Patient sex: F
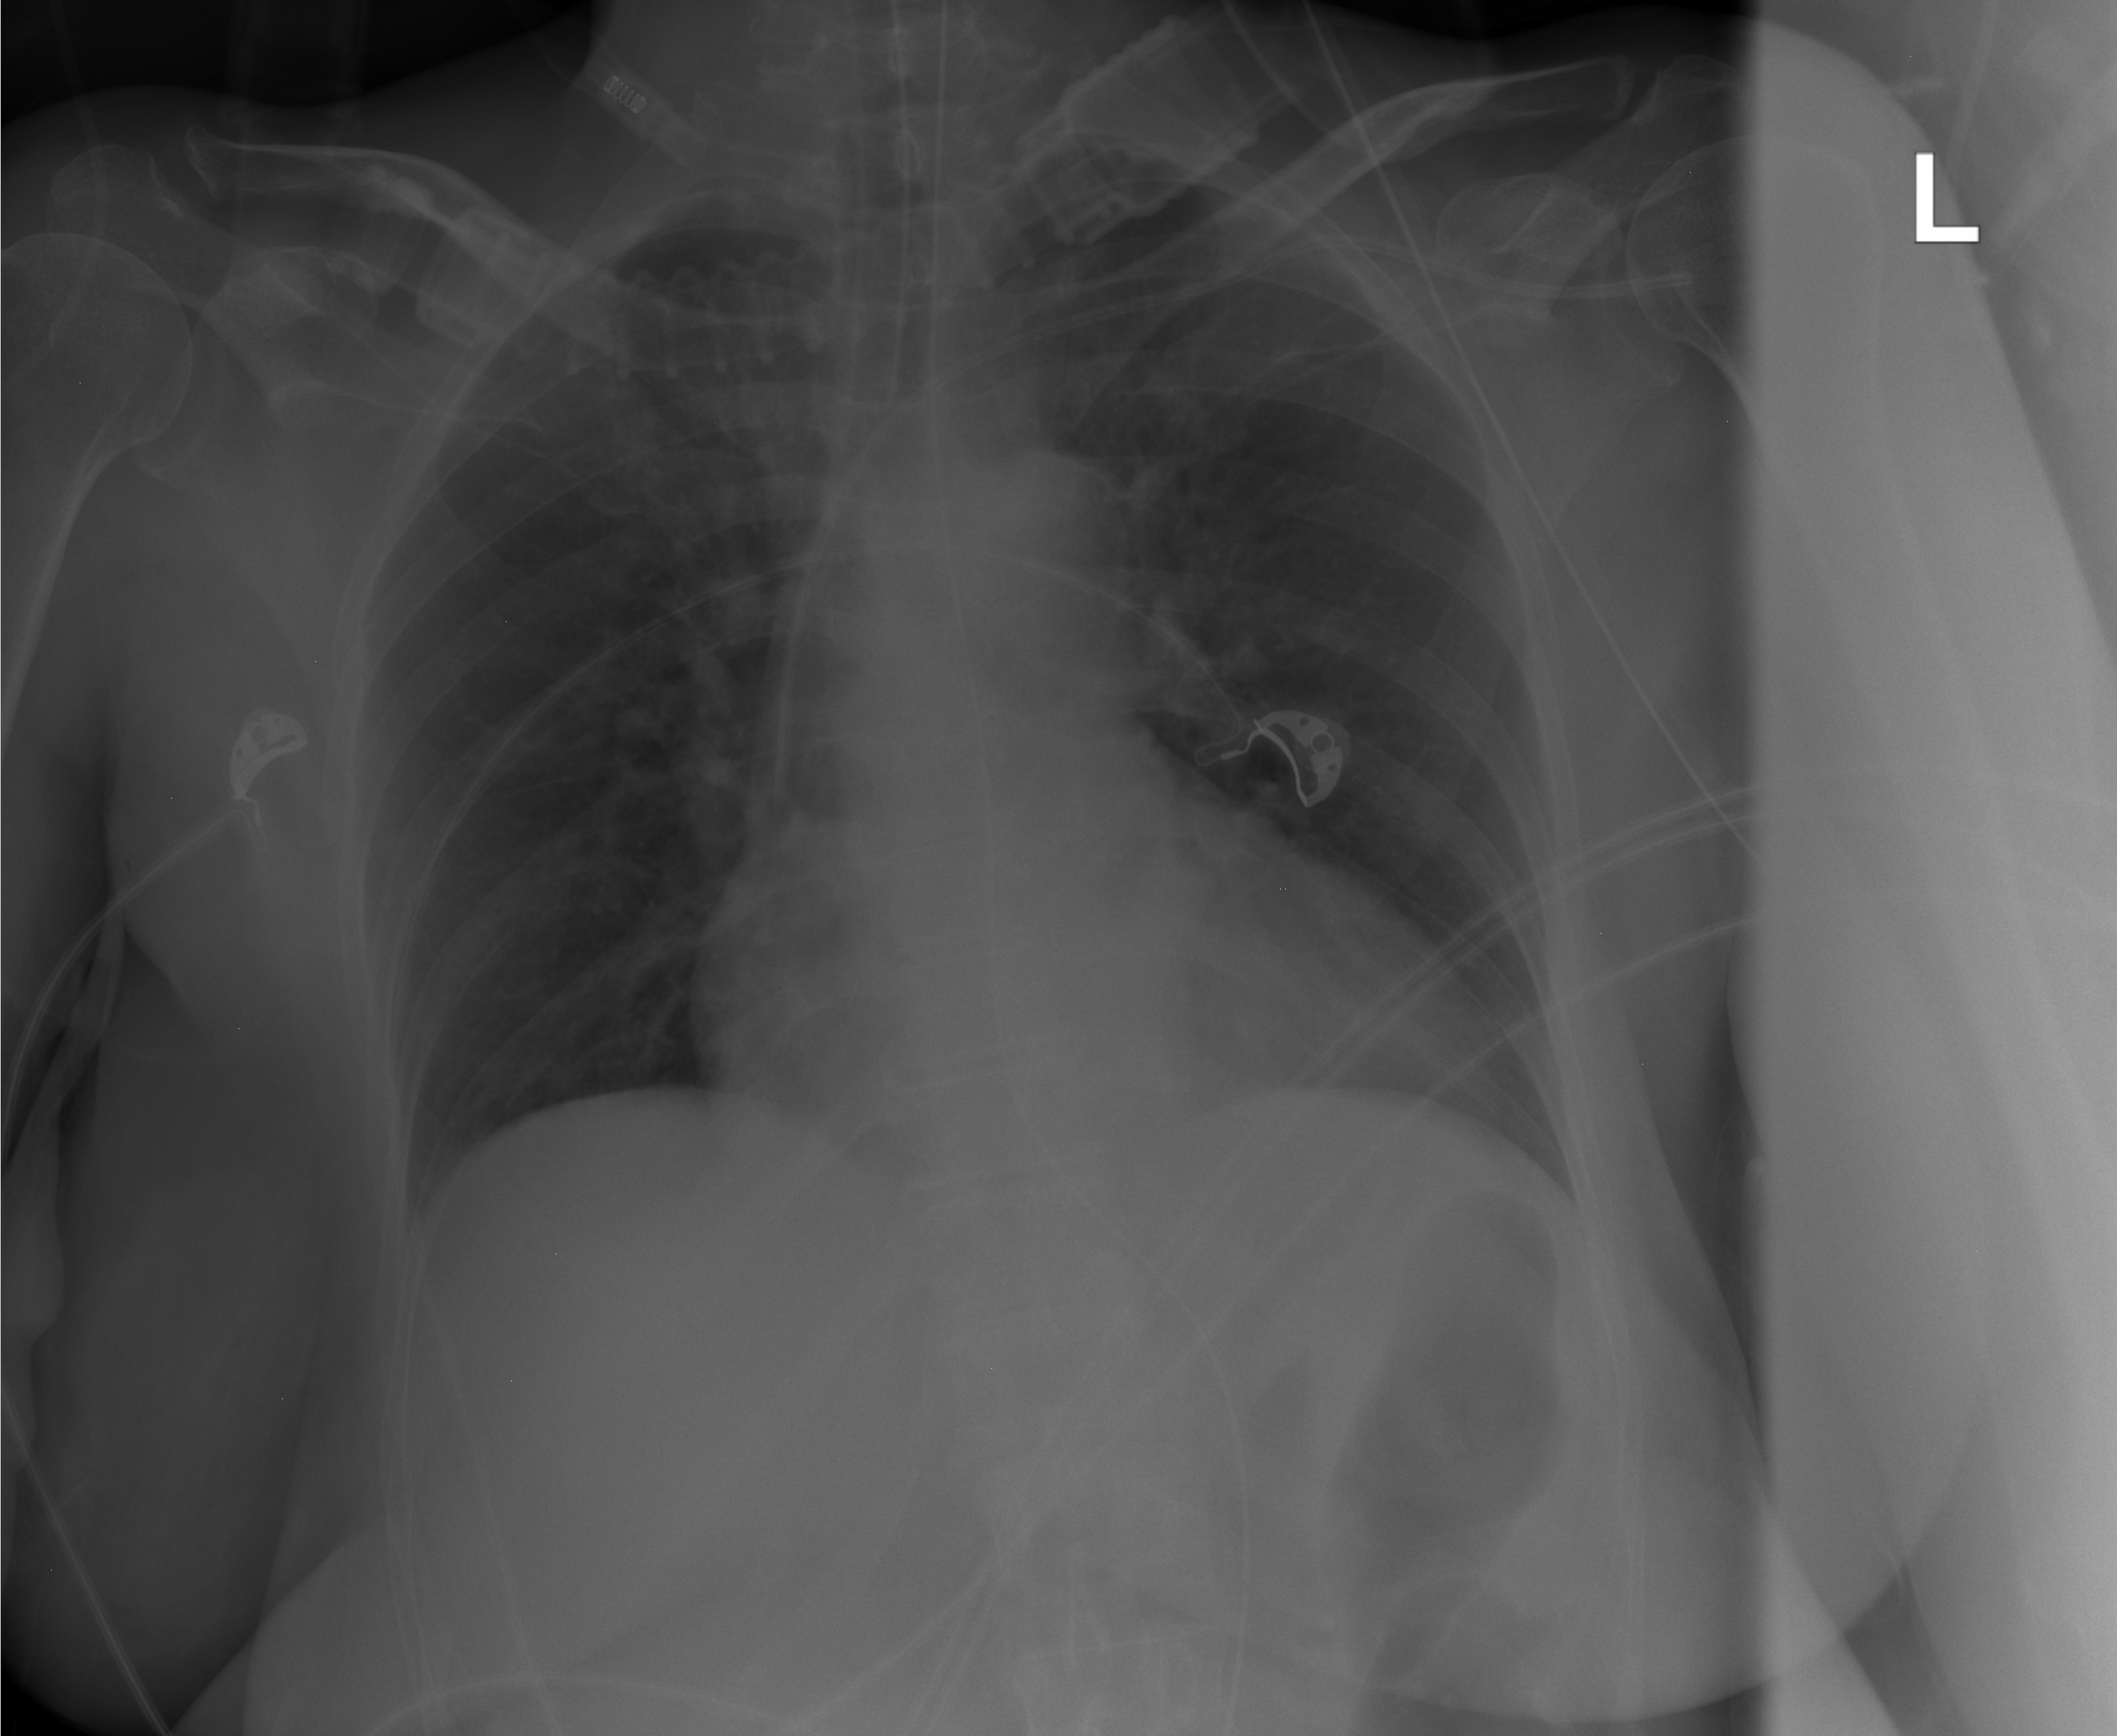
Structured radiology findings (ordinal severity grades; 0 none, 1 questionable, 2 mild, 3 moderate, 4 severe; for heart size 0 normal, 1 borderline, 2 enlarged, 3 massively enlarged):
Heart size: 2
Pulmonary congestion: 0
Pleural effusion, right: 0
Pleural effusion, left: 0
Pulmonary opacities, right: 2
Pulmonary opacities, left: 0
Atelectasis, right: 0
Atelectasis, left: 0